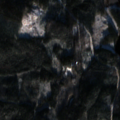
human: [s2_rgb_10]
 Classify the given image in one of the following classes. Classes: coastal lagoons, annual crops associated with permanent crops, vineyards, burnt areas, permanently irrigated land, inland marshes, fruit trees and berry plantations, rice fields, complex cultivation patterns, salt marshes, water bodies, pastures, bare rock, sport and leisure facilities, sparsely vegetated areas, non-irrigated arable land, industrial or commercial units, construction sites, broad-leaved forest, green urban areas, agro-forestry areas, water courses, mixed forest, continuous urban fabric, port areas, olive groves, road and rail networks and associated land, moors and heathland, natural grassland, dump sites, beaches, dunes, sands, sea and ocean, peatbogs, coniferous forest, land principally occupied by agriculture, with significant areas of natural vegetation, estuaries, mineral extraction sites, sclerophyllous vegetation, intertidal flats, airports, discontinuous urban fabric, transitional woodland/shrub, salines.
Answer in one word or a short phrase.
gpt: coniferous forest, mixed forest, water bodies